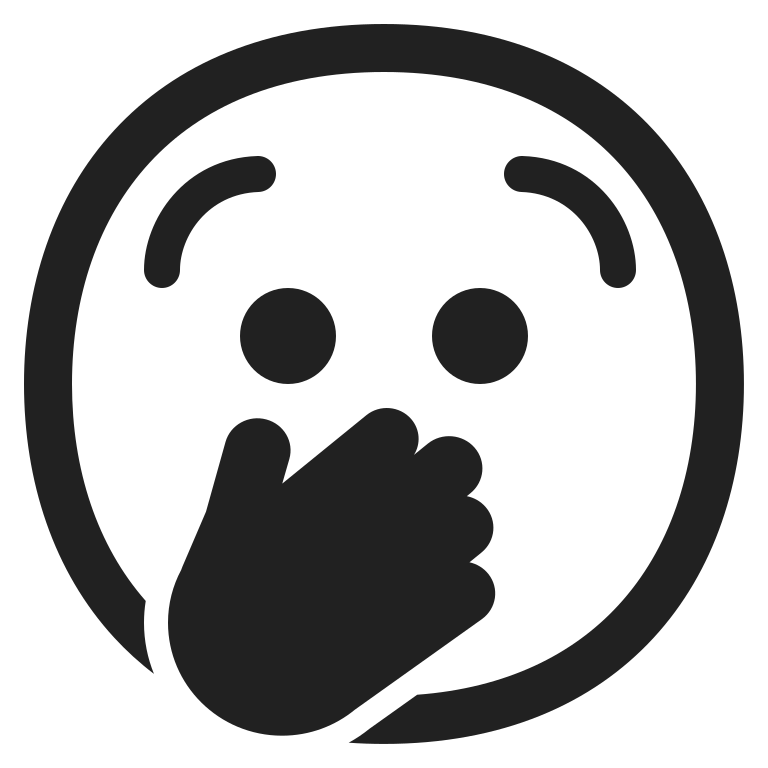
face with open eyes and hand over mouth high contrast